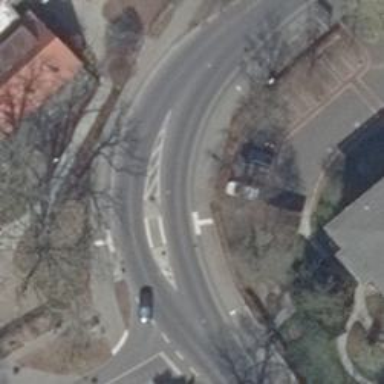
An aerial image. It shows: Uncontrolled crossing with traffic-calming island.